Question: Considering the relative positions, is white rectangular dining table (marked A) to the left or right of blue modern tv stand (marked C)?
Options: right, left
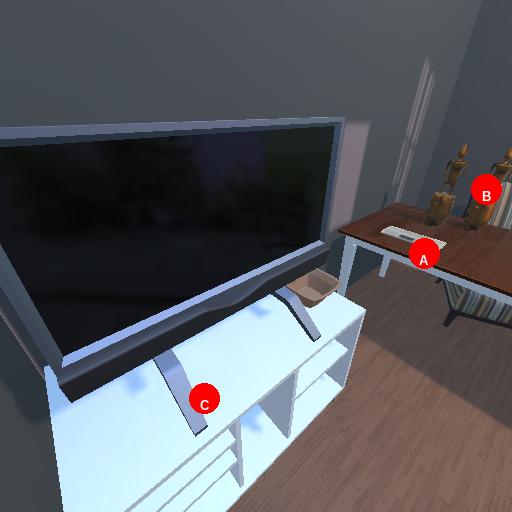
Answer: right